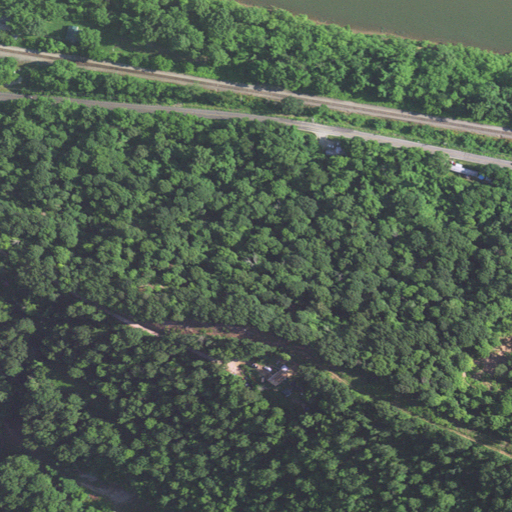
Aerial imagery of cliff(s) in Kentucky named Slate Point containing deciduous forest, mixed forest, open development, open water, low intensity development, shrub, grassland, and medium intensity development